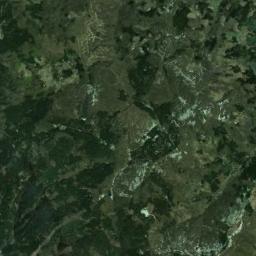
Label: mountain